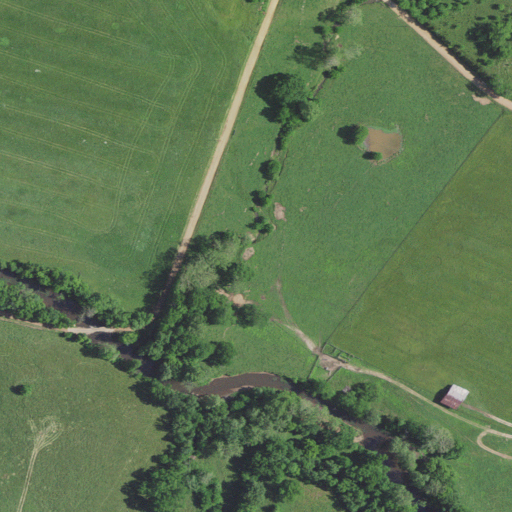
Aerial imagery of valley in Missouri named Turnip Top Hollow containing pasture, deciduous forest, open development, and low intensity development